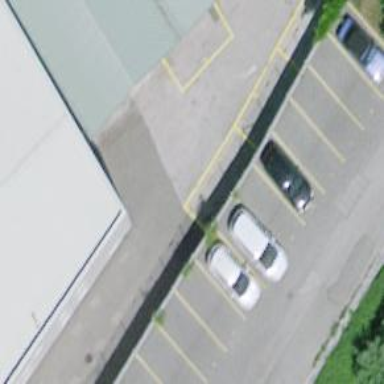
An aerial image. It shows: Retaining wall.